Aerial crown-view tile of a tropical tree (Barro Colorado Island, Panama), acquired 20250217:
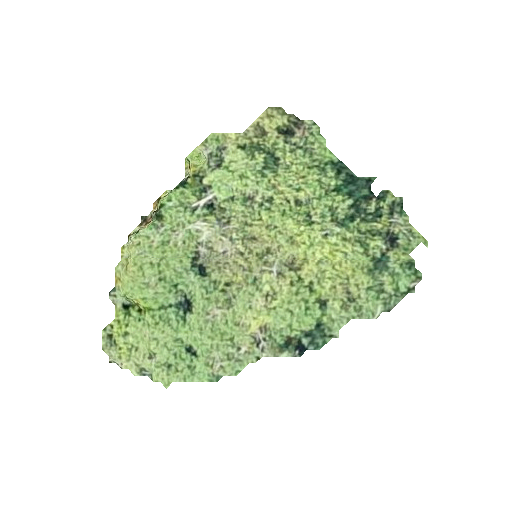
Species: Protium stevensonii
GBIF accepted scientific name: Tetragastris panamensis
Crown area: 83.431 m²